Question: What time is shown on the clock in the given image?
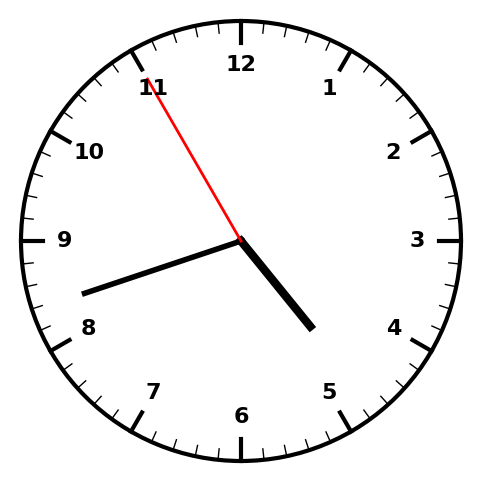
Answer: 04:41:55